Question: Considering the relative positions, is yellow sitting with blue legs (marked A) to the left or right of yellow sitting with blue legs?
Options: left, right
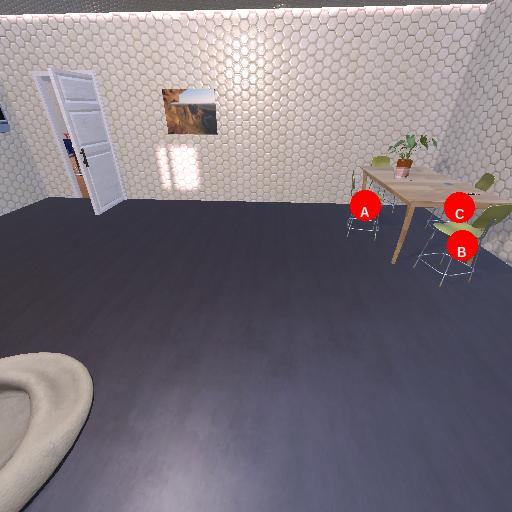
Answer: left